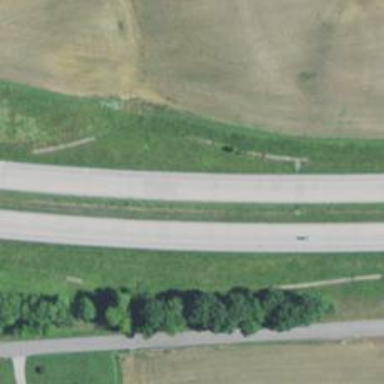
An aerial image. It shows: Asphalt motorway.